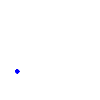
Particle: kaon